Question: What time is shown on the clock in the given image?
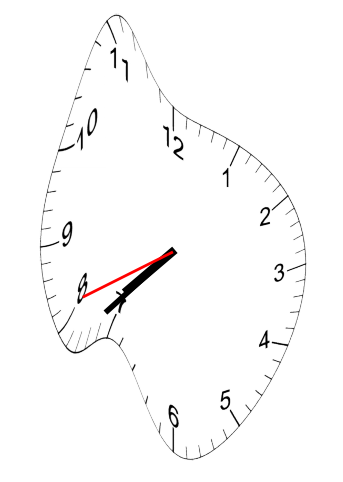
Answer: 07:37:41